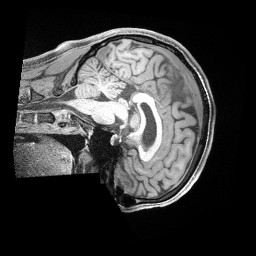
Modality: T1w
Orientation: sagittal
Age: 37
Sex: male
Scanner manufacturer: siemens
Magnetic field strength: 3 T
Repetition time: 2 s
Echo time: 0.00211 s